Question: Could anyone help me out with the following:
The problem:

My code:
'''
$(document).ready(function () {
$(function () {
$('.additionalInfoAccordion').accordion({
active: false,
autoHeight: false,
collapsible: true
});
});
});
'''
My divs:
'''
<div class="additionalInfoAccordion">
<h3>Extra informatie</h3>
<div>
<div class="additionalInfoAccordion">
<h3>Intern commentaar</h3>
<div>
<p>
Internal comment:
<asp:TextBox ID="txtInternalComment" TextMode="MultiLine" runat="server"></asp:TextBox>
</p>
</div>
</div>
<div class="additionalInfoAccordion">
<h3>Extern commentaar</h3>
<div>
<p>
Externe comment:
<asp:TextBox ID="txtExternalComment" TextMode="MultiLine" runat="server"></asp:TextBox>
</p>
</div>
</div>
<div class="additionalInfoAccordion">
<h3>Ontwikkeling</h3>
<div>
<p>
DevStartDate:
<asp:TextBox ID="txtDevStartDate" runat="server"></asp:TextBox>
</p>
<p>
DevEndDate:
<asp:TextBox ID="txtDevEndDate" runat="server"></asp:TextBox>
</p>
<p>
Ontwikkeltijd:
<asp:TextBox ID="txtDevTime" runat="server"></asp:TextBox>
</p>
<p>
Versie:
<asp:TextBox ID="txtReleaseVersion" runat="server"></asp:TextBox>
</p>
</div>
</div>
<p></p>
</div>
</div>
'''
The accordions do not open any further that it is now, how do I tell the jQuery to open them at "maximum range"? I hope someone can help me with this. Thanks in advance.
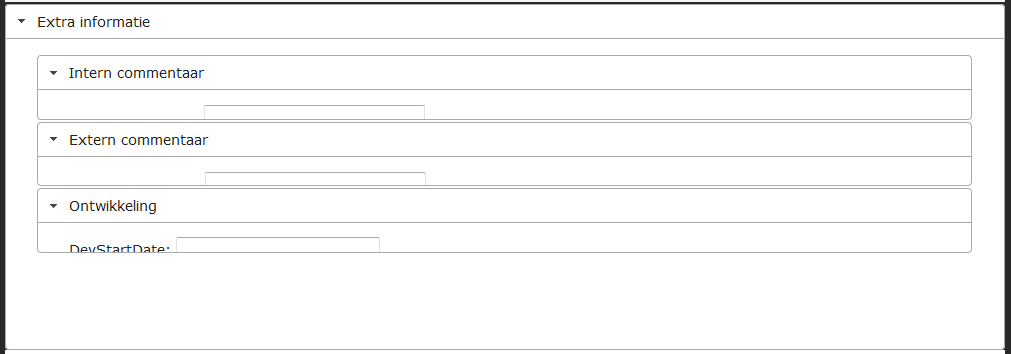
Answer: '''
$('.additionalInfoAccordion').accordion({
active: false,
heightStyle: "content",
collapsible: true
});
'''